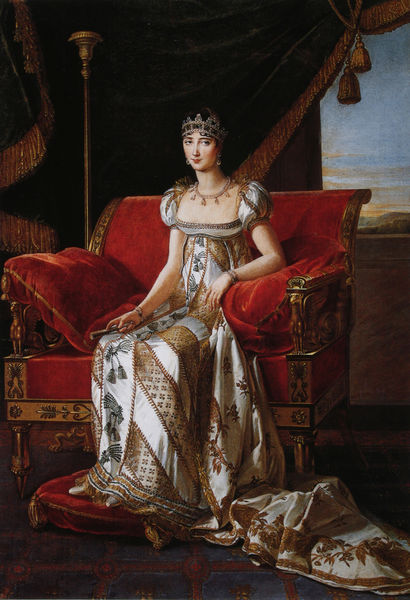
Titel: Paulina Bonaparte, Prinzessin Borghese
Künstler: Marie-Guillemine Benoist
Standort: Versailles
Institution: Musée National du Château
Schlagwörter: blau, dunkel, gemälde, hand, himmel, schatten, weiß, wolken, gelb, grün, landschaft, mädchen, ocker, sitzen, ausschnitt, braun, busen, fenster, frau, grau, hintergrund, holz, kleid, lampe, licht, orange, raum, schmuck, schwarz, stuhl, säule, zimmer, ausblick, blick, dame, rot, beige, fächer, muster, ornament, teppich, jung, arm, arme, augen, inkarnat, lang, samt, bildnis, möbel, portrait, porträt, vorhang, ferne, boden, bestickt, fransen, gewand, gold, haare, interieur, reich, sessel, sitzend, stickerei, adel, innen, ohrringe, person, dekoltee, diadem, krone, poträt, prinzessin, puffärmel, schön, seide, oval, schleppe, brüste, wangen, sofa, lehne, kette, sonnenuntergang, bank, hocker, schemel, kissen, thron, gardine, polster, weiblich, pupillen, aufrecht, ornamente, gestreift, robe, kordel, junge frau, couch, diwan, fliesen, napoleon, tron, brokat, ganzfigur, armband, armbänder, armlehnen, dunke, troddel, dekollté, troddeln, königlich, königin, bommel, trotteln, empire, david, josephine, klassik, kandelaber, kaiserin, purpur, ingres, attribut, quasten, fußschemel, geschmückt, protrait, füssli, tassel, langes kleid, recamiere, fusskissen, drunkel, bommeln, hochzeitsgewand, kisen, #königin, josehine debeauharnais, josephine de beauharnais, seniora